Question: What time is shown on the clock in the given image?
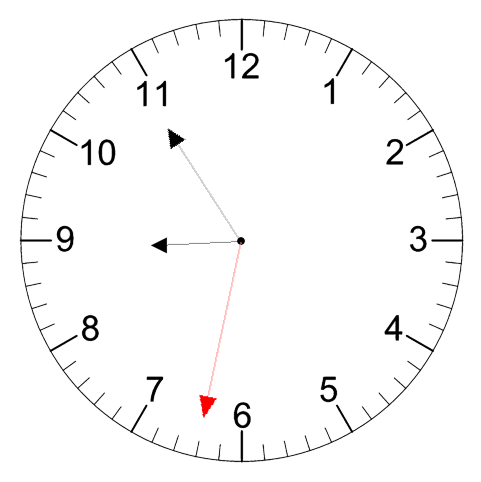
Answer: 08:54:32